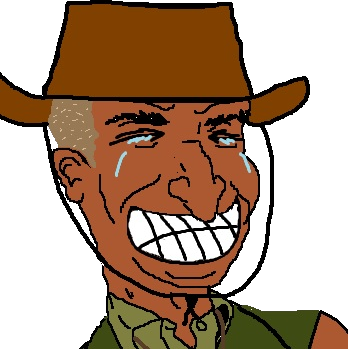
Label: 5_Bruce